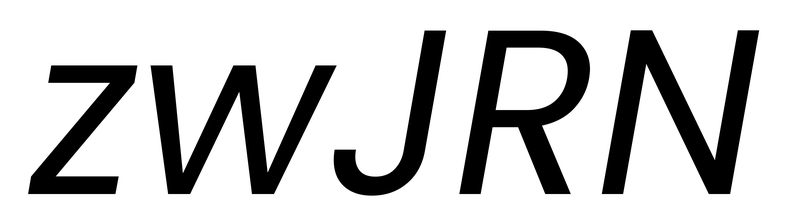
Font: Poppins-Italic